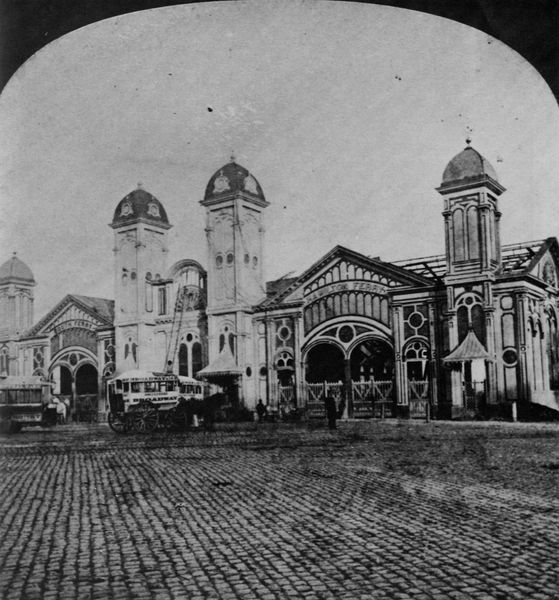
Titel: Die Fährenanlegestelle in Brooklyn
Künstler: American Illustrated Company
Institution: unbekannt
Schlagwörter: himmel, mann, weiß, dreieck, frauen, menschen, stadt, fenster, frau, grau, holz, licht, männer, schwarz, strasse, säulen, ausblick, blick, dach, gebäude, haus, schloss, weg, zaun, alt, architektur, mensch, stein, häuser, kirche, renaissance, kreis, pferd, pferde, räder, turm, ansicht, bogen, fassade, pflaster, leer, dächer, giebel, fabrik, kutsche, platz, auto, rad, rundbogen, wagen, wagenrad, kuppel, leiter, tor, halle, foto, fotografie, bögen, eingang, kopfstein, durchblick, kreuz, religion, türme, palast, torbogen, schwarz weiss, kopfsteinpflaster, pflastersteine, bahnhof, photo, portal, tore, rundbögen, stall, zerstört, historismus, marktplatz, gleis, gleise, wagenräder, korbbogen, postkutsche, graustufen, stahl, autos, fahrzeug, rosetten, tunnel, post, gibel, fuhrwerk, trambahn, pferdekutsche, pferdewagen, neorenaissance, markthalle, bahnhofshalle, synagoge, hauptbahnhof, feuerwehr, bus, unterführung, busse, bahnhofsplatz, kopfsteine, turmfenster, fotografiel, lieter, 20. jhr